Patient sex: M
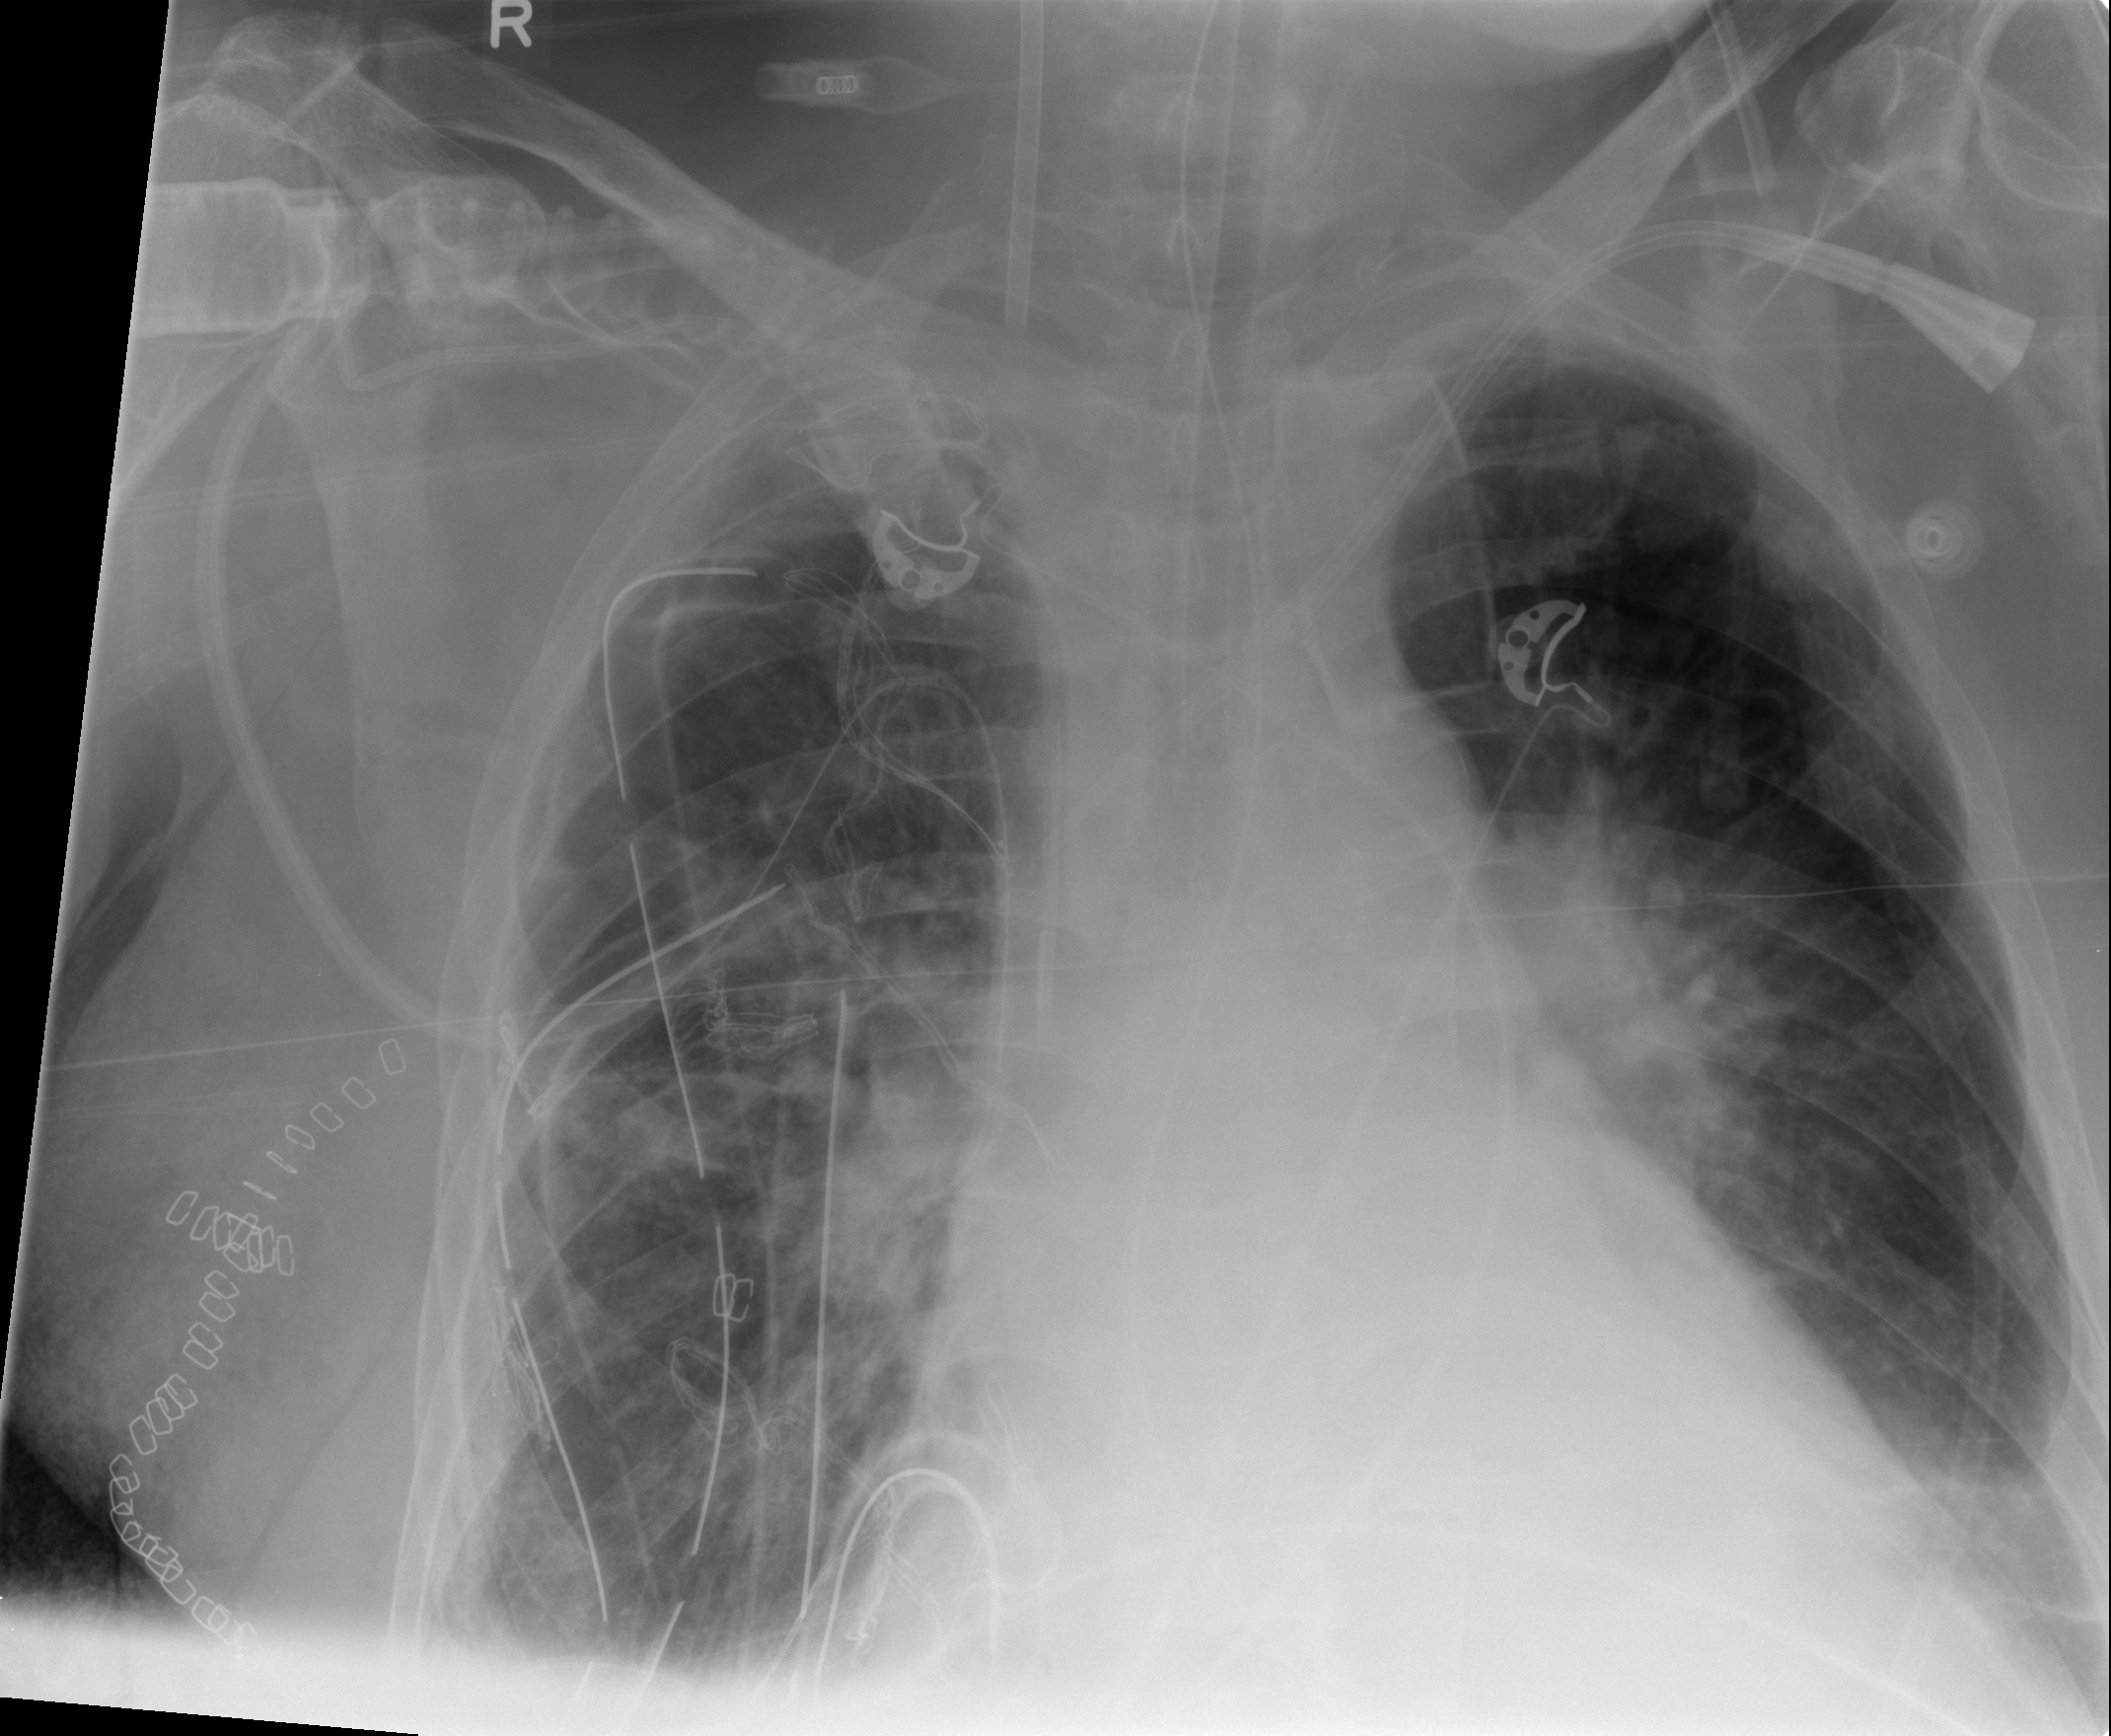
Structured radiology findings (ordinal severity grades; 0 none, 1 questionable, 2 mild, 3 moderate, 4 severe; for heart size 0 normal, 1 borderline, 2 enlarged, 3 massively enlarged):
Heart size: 2
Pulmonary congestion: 2
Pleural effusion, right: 0
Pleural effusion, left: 0
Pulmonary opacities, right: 1
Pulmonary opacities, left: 0
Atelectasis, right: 2
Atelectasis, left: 0